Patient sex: M
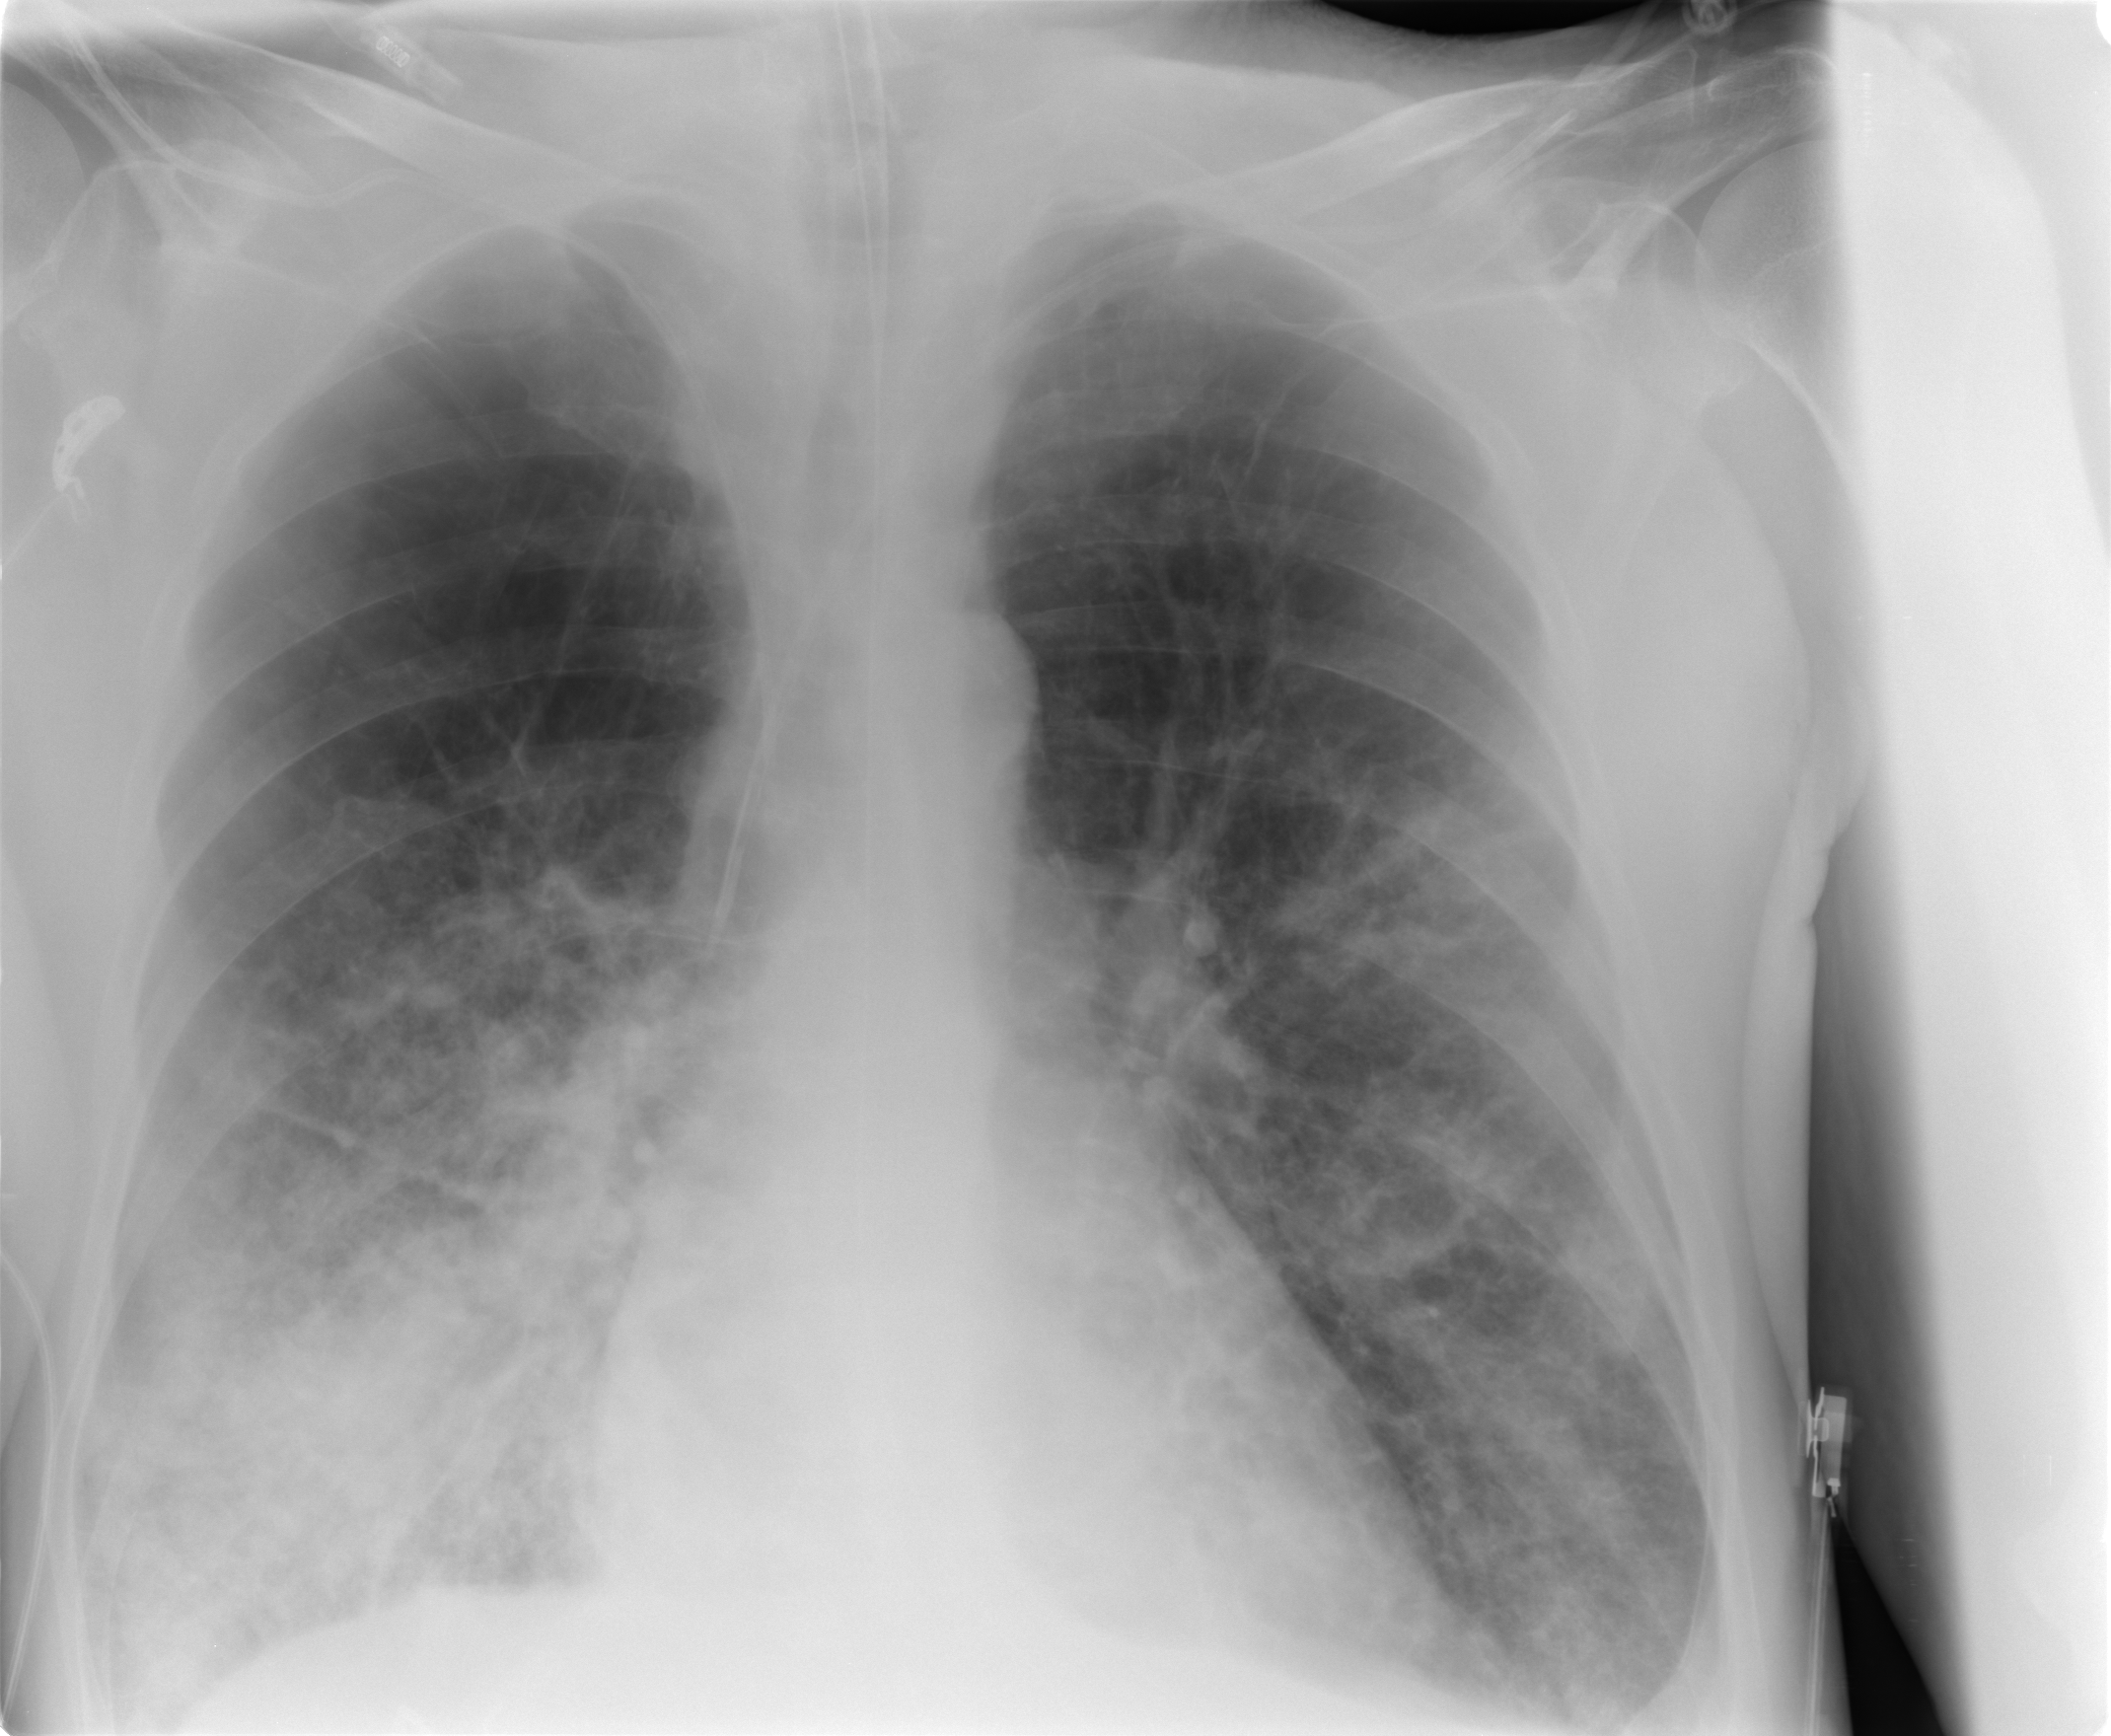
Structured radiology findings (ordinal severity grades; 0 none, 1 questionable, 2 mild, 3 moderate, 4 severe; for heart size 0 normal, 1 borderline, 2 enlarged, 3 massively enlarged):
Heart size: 2
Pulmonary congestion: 2
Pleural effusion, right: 1
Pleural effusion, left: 1
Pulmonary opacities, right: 3
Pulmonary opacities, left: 2
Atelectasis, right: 3
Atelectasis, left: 2